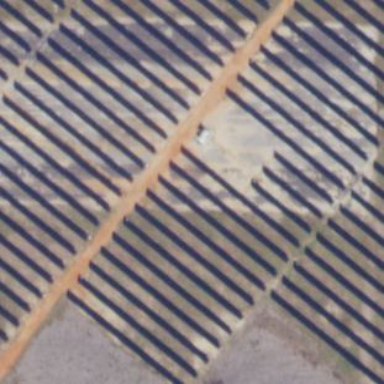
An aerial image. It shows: Solar photovoltaic panel generator.